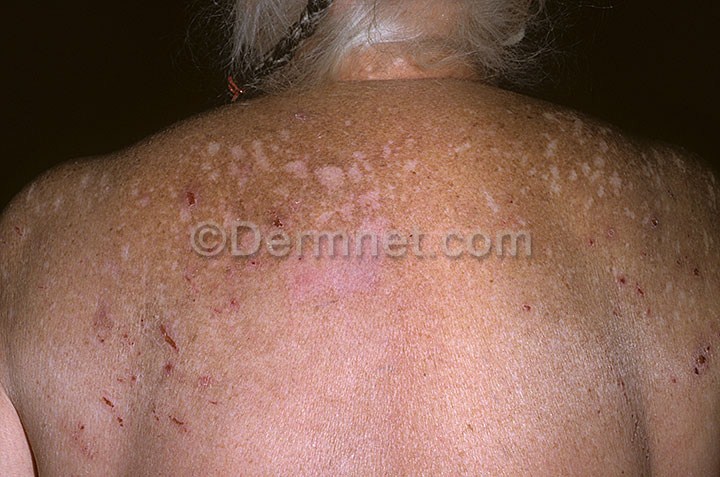
Disease: Eczema Photos